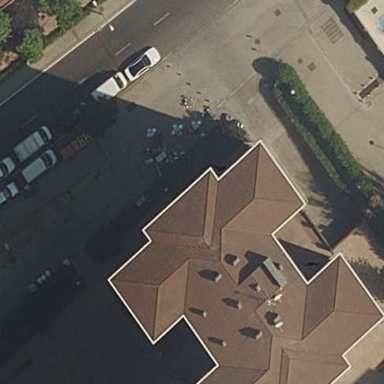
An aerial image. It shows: Residential building.